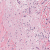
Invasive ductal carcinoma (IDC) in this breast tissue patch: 1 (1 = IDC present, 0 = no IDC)